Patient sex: M
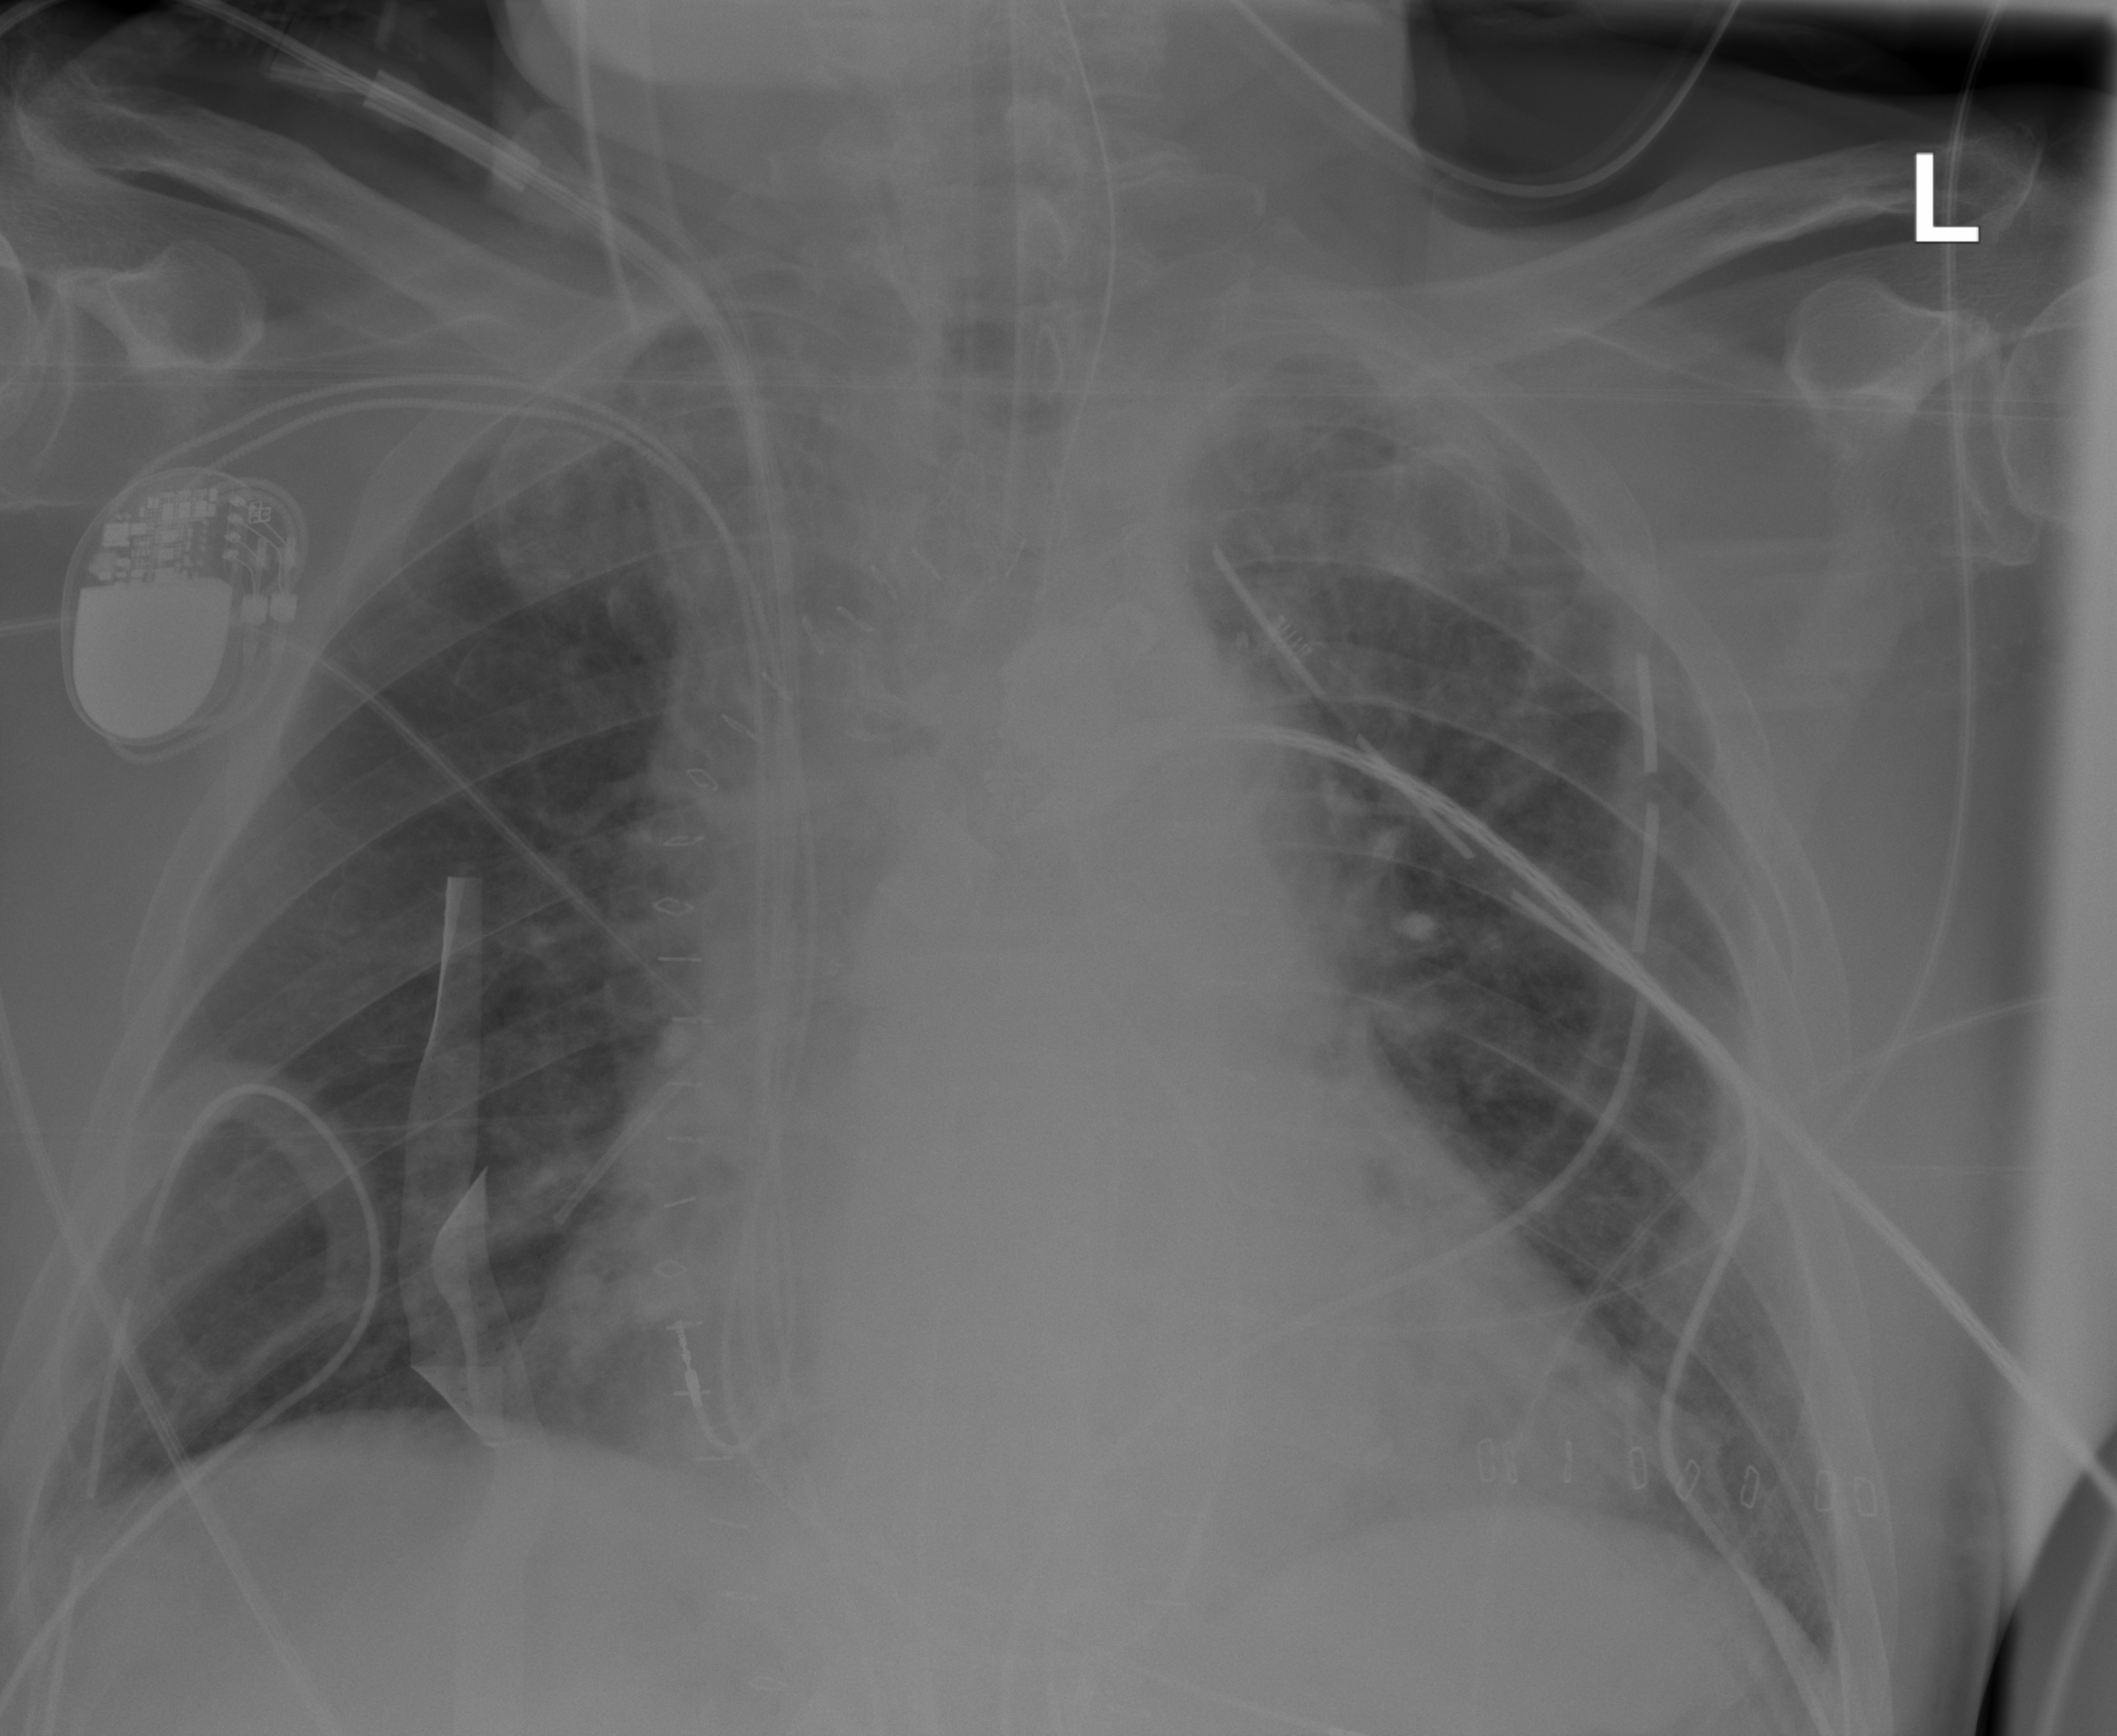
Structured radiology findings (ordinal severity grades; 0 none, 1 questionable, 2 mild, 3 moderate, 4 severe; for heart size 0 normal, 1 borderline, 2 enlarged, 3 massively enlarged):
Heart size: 2
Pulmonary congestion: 2
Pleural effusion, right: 0
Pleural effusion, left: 0
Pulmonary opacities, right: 0
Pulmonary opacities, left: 2
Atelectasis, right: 0
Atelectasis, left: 2